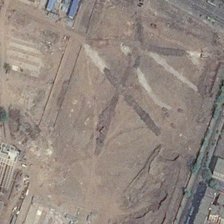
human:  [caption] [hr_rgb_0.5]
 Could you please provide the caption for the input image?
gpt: several buildings are near a piece of irregular bareland .

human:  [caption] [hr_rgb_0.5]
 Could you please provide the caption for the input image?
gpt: several buildings are near a piece of irregular bareland .

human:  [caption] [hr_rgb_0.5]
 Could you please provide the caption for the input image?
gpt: several buildings are near a piece of irregular bareland .

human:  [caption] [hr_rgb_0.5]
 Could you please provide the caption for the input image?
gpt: several buildings are near a piece of irregular bareland .

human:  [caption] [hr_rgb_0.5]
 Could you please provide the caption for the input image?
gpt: several buildings are near a piece of irregular bareland .